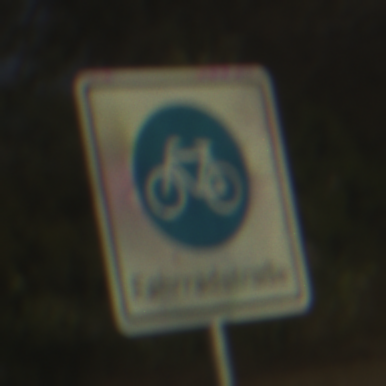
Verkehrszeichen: BeginnFahrradstrasse
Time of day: SunriseSunset
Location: Outdoor (Nature)
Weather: Clear
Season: NotSpecified
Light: Natural